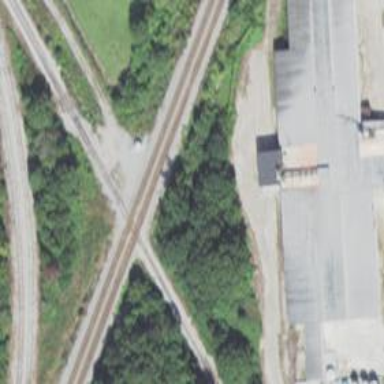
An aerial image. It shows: Site related to the railway.